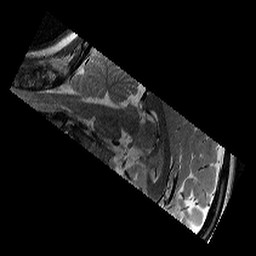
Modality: T2w
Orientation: sagittal
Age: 11
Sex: female
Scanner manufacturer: siemens
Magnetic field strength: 3 T
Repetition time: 9.23 s
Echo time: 0.067 s